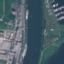
Land use / land cover: River